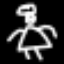
Label: angel